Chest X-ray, PA view. Patient: 61 years old, sex M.
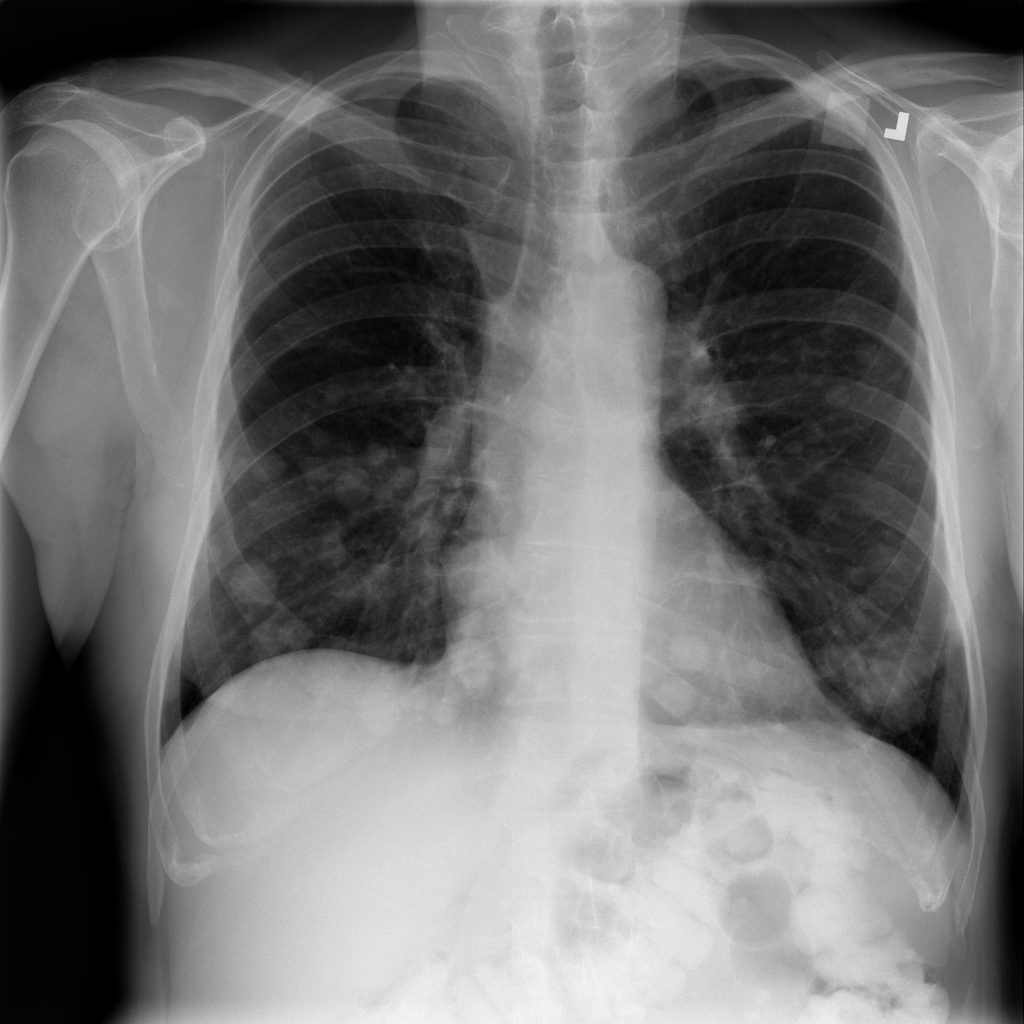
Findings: Mass